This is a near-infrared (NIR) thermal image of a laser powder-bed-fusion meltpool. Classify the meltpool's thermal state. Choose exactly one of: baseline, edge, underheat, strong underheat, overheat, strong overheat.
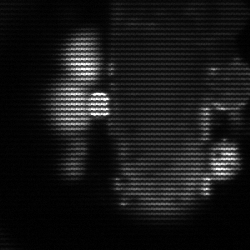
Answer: strong underheat